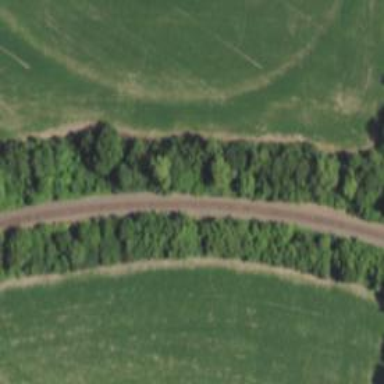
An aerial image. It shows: Railway track.